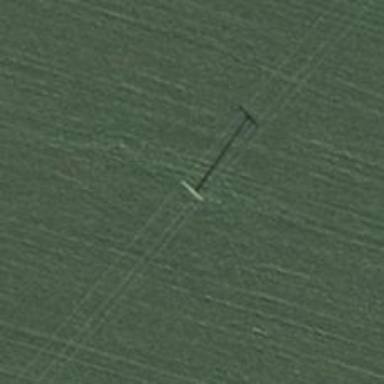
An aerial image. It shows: Power pole.